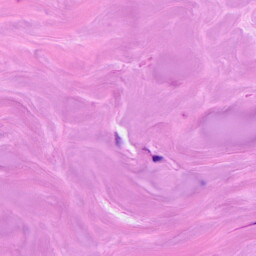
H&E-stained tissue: Breast